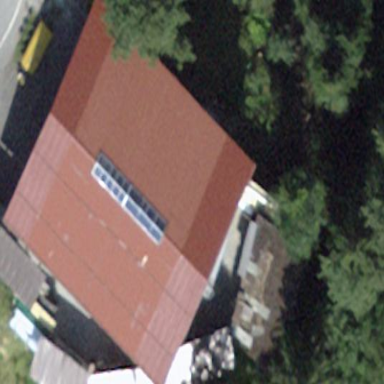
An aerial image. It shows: Warehouse.